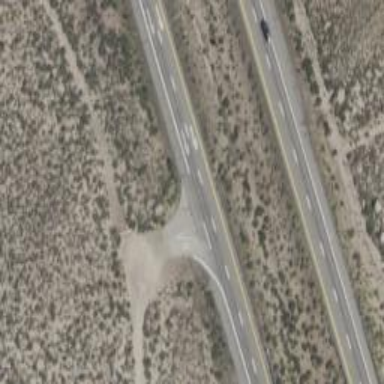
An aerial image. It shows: Asphalt trunk link road.